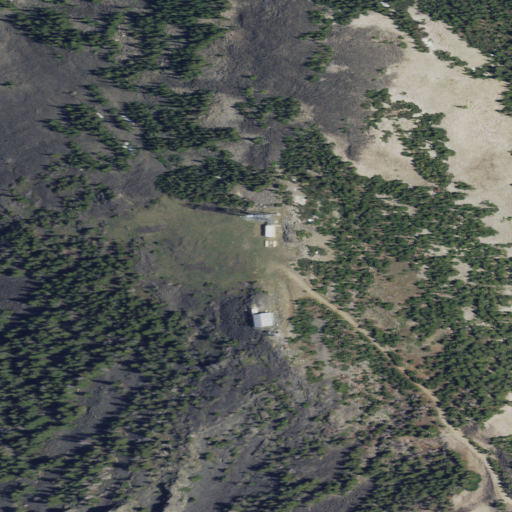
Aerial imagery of mountain in Montana named Highwood Baldy containing evergreen forest, shrub, grassland, low intensity development, and medium intensity development